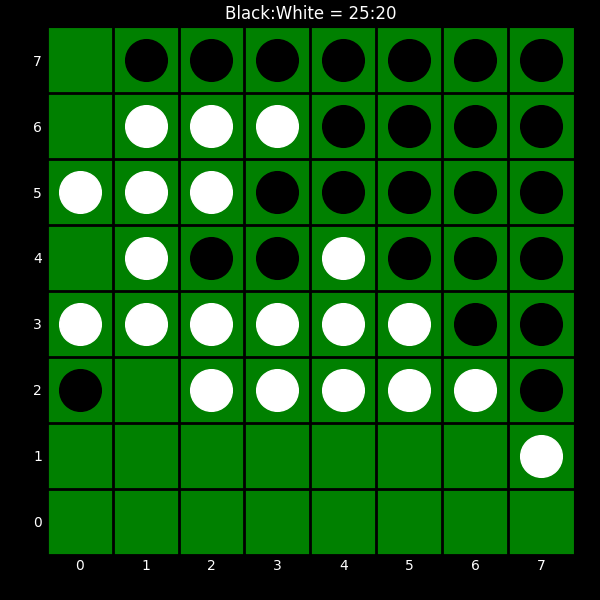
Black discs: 25
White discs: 20